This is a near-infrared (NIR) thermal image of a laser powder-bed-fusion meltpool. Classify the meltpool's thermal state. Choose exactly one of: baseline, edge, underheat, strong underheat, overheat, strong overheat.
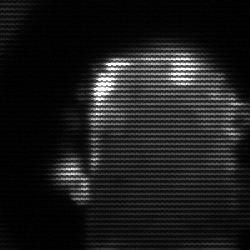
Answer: baseline